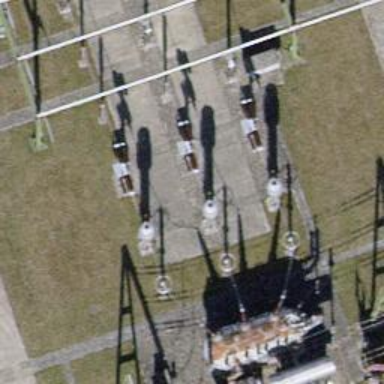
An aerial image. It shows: Bay for power line.